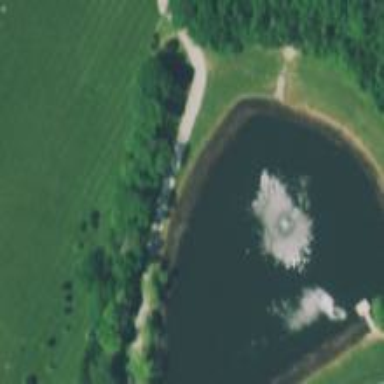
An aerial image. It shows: Peaceful pond surrounded by nature.